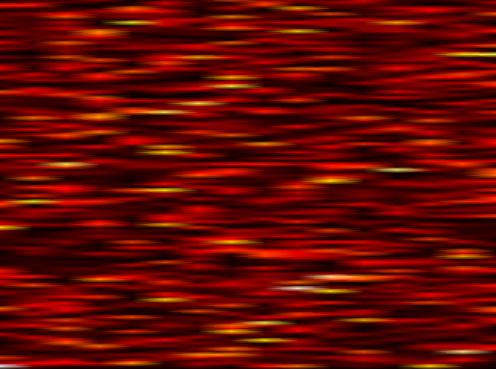
Label: OFDM